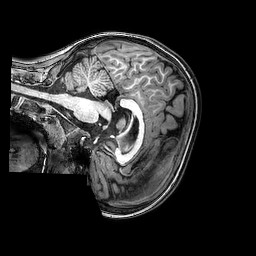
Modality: T1w
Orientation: sagittal
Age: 6
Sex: male
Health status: healthy